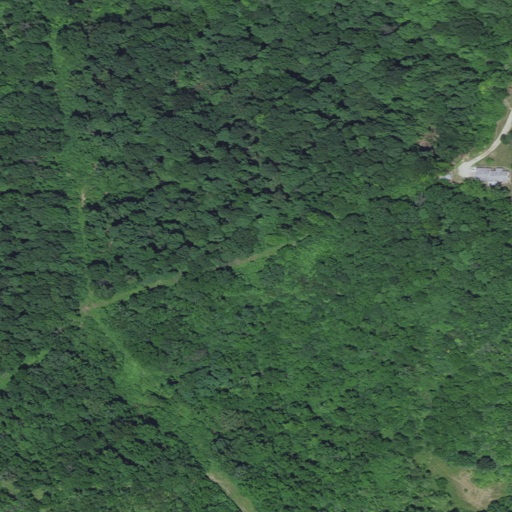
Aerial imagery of ridge(s) in Missouri named The Pinnacle containing deciduous forest, open development, mixed forest, and low intensity development